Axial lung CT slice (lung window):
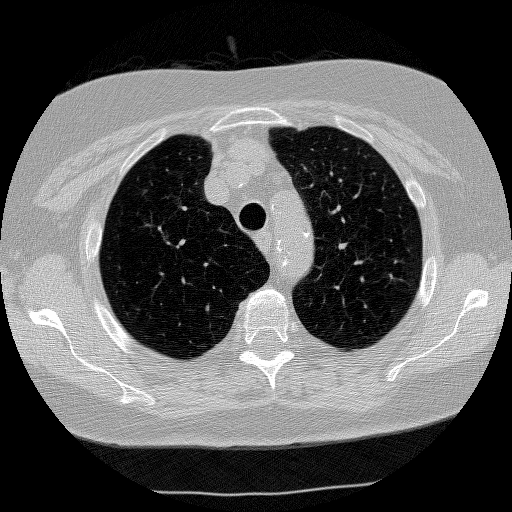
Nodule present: no